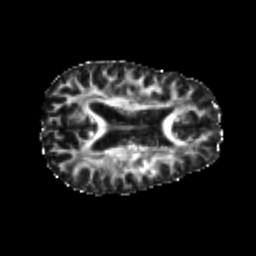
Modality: FA
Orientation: axial
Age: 26
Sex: male
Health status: healthy
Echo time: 0.074 s